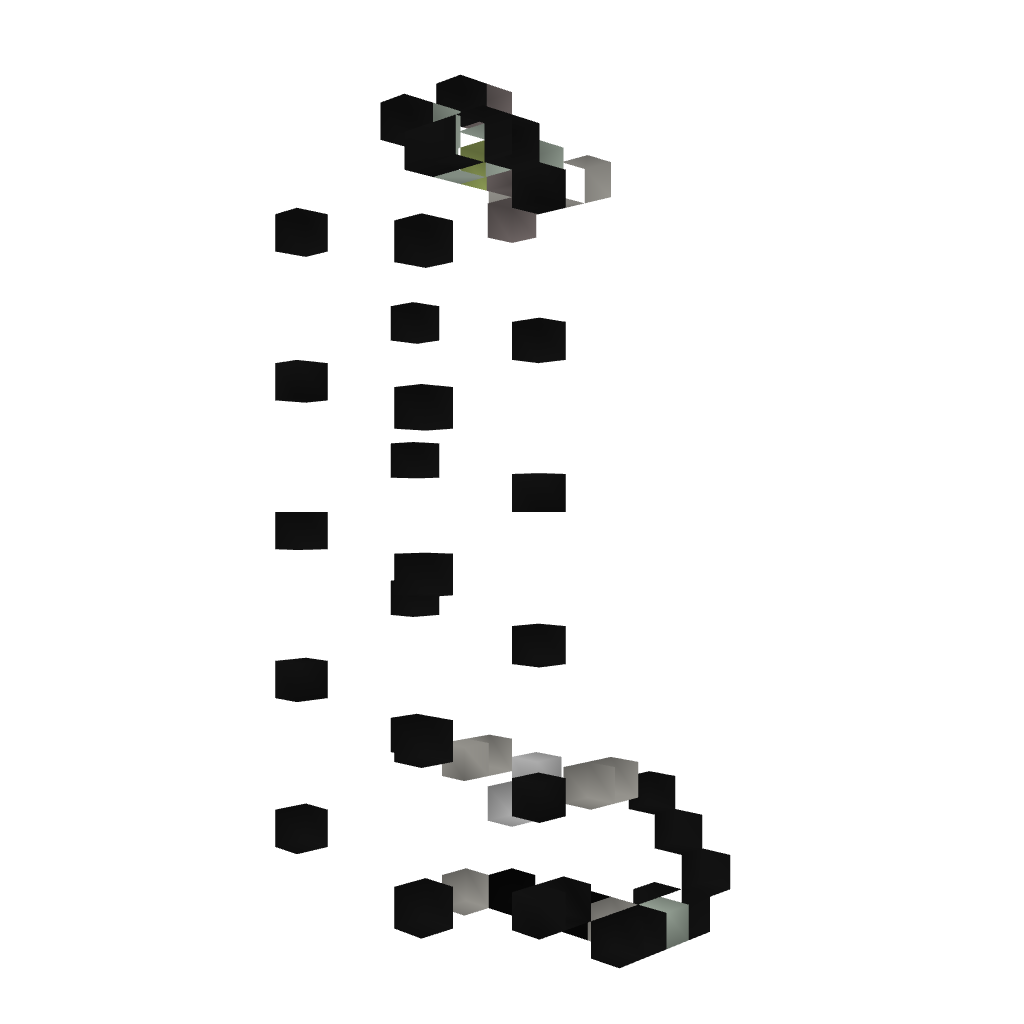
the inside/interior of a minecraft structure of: Multiplayer Zipper Elevator